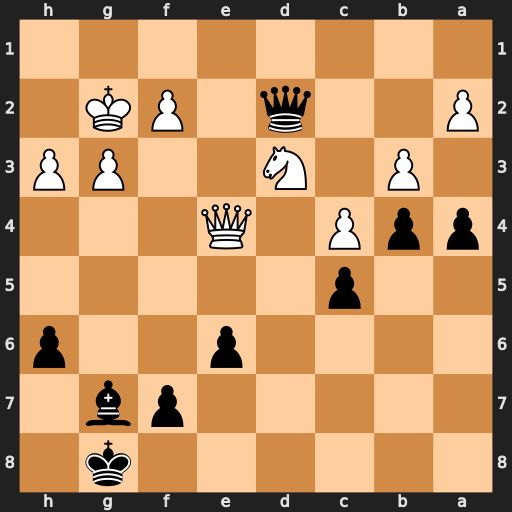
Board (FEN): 6k1/5pb1/4p2p/2p5/ppP1Q3/1P1N2PP/P2q1PK1/8
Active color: b
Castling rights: -
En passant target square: -
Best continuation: Bd4 Qg4+ Kf8